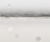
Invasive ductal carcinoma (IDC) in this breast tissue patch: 0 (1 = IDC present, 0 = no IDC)